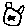
Label: cat